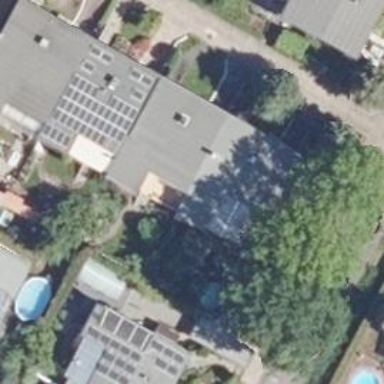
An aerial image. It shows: Terrace building.